Question: I require a tabbed pane with tabs on the left side, the tab text/graphic needs to be horizontal
I did this on Scenebuilder few months back.
However when I add additional tabs via Java code, the tabs is on the left side but the graphic text is vertical unlike the tabs created using Scene builder.
In the attached image first two tabs are created through Scenebuilder and they are in the correct orientation, the third one was dynamically added using Java code.
'''
Tab studentAdmission = new Tab();
studentAdmission.setContent((Parent)new FXMLLoader(getClass().getResource("Customer_View.fxml")).load());
studentAdmission.setGraphic(new Label("Student Admission"));
mainTab.getTabs().add(studentAdmission);
'''

Could some one advise why this tab doesn't rotate as the other one.
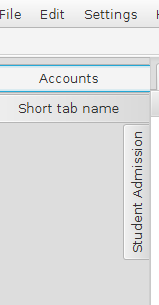
Answer: Just figured out after posting the question that you need to add a StackPane containing a group containing a label to achieve this.
'''
Tab studentAdmission = new Tab();
studentAdmission.setContent((Parent)new FXMLLoader(getClass().getResource("Customer_View.fxml")).load());
Label l = new Label("Student Admission");
l.setRotate(90);
StackPane stp = new StackPane(new Group(l));
studentAdmission.setGraphic(stp);
mainTab.getTabs().add(studentAdmission);
'''